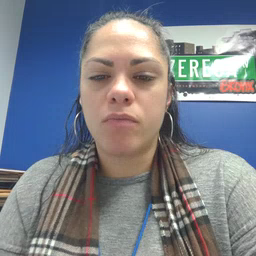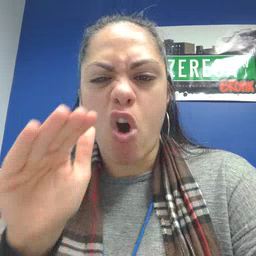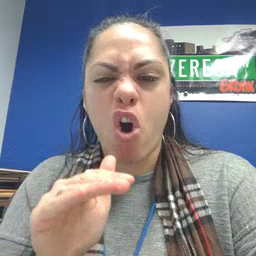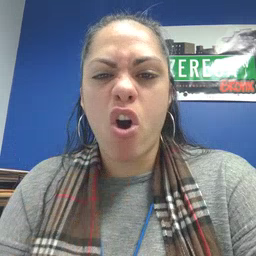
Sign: on